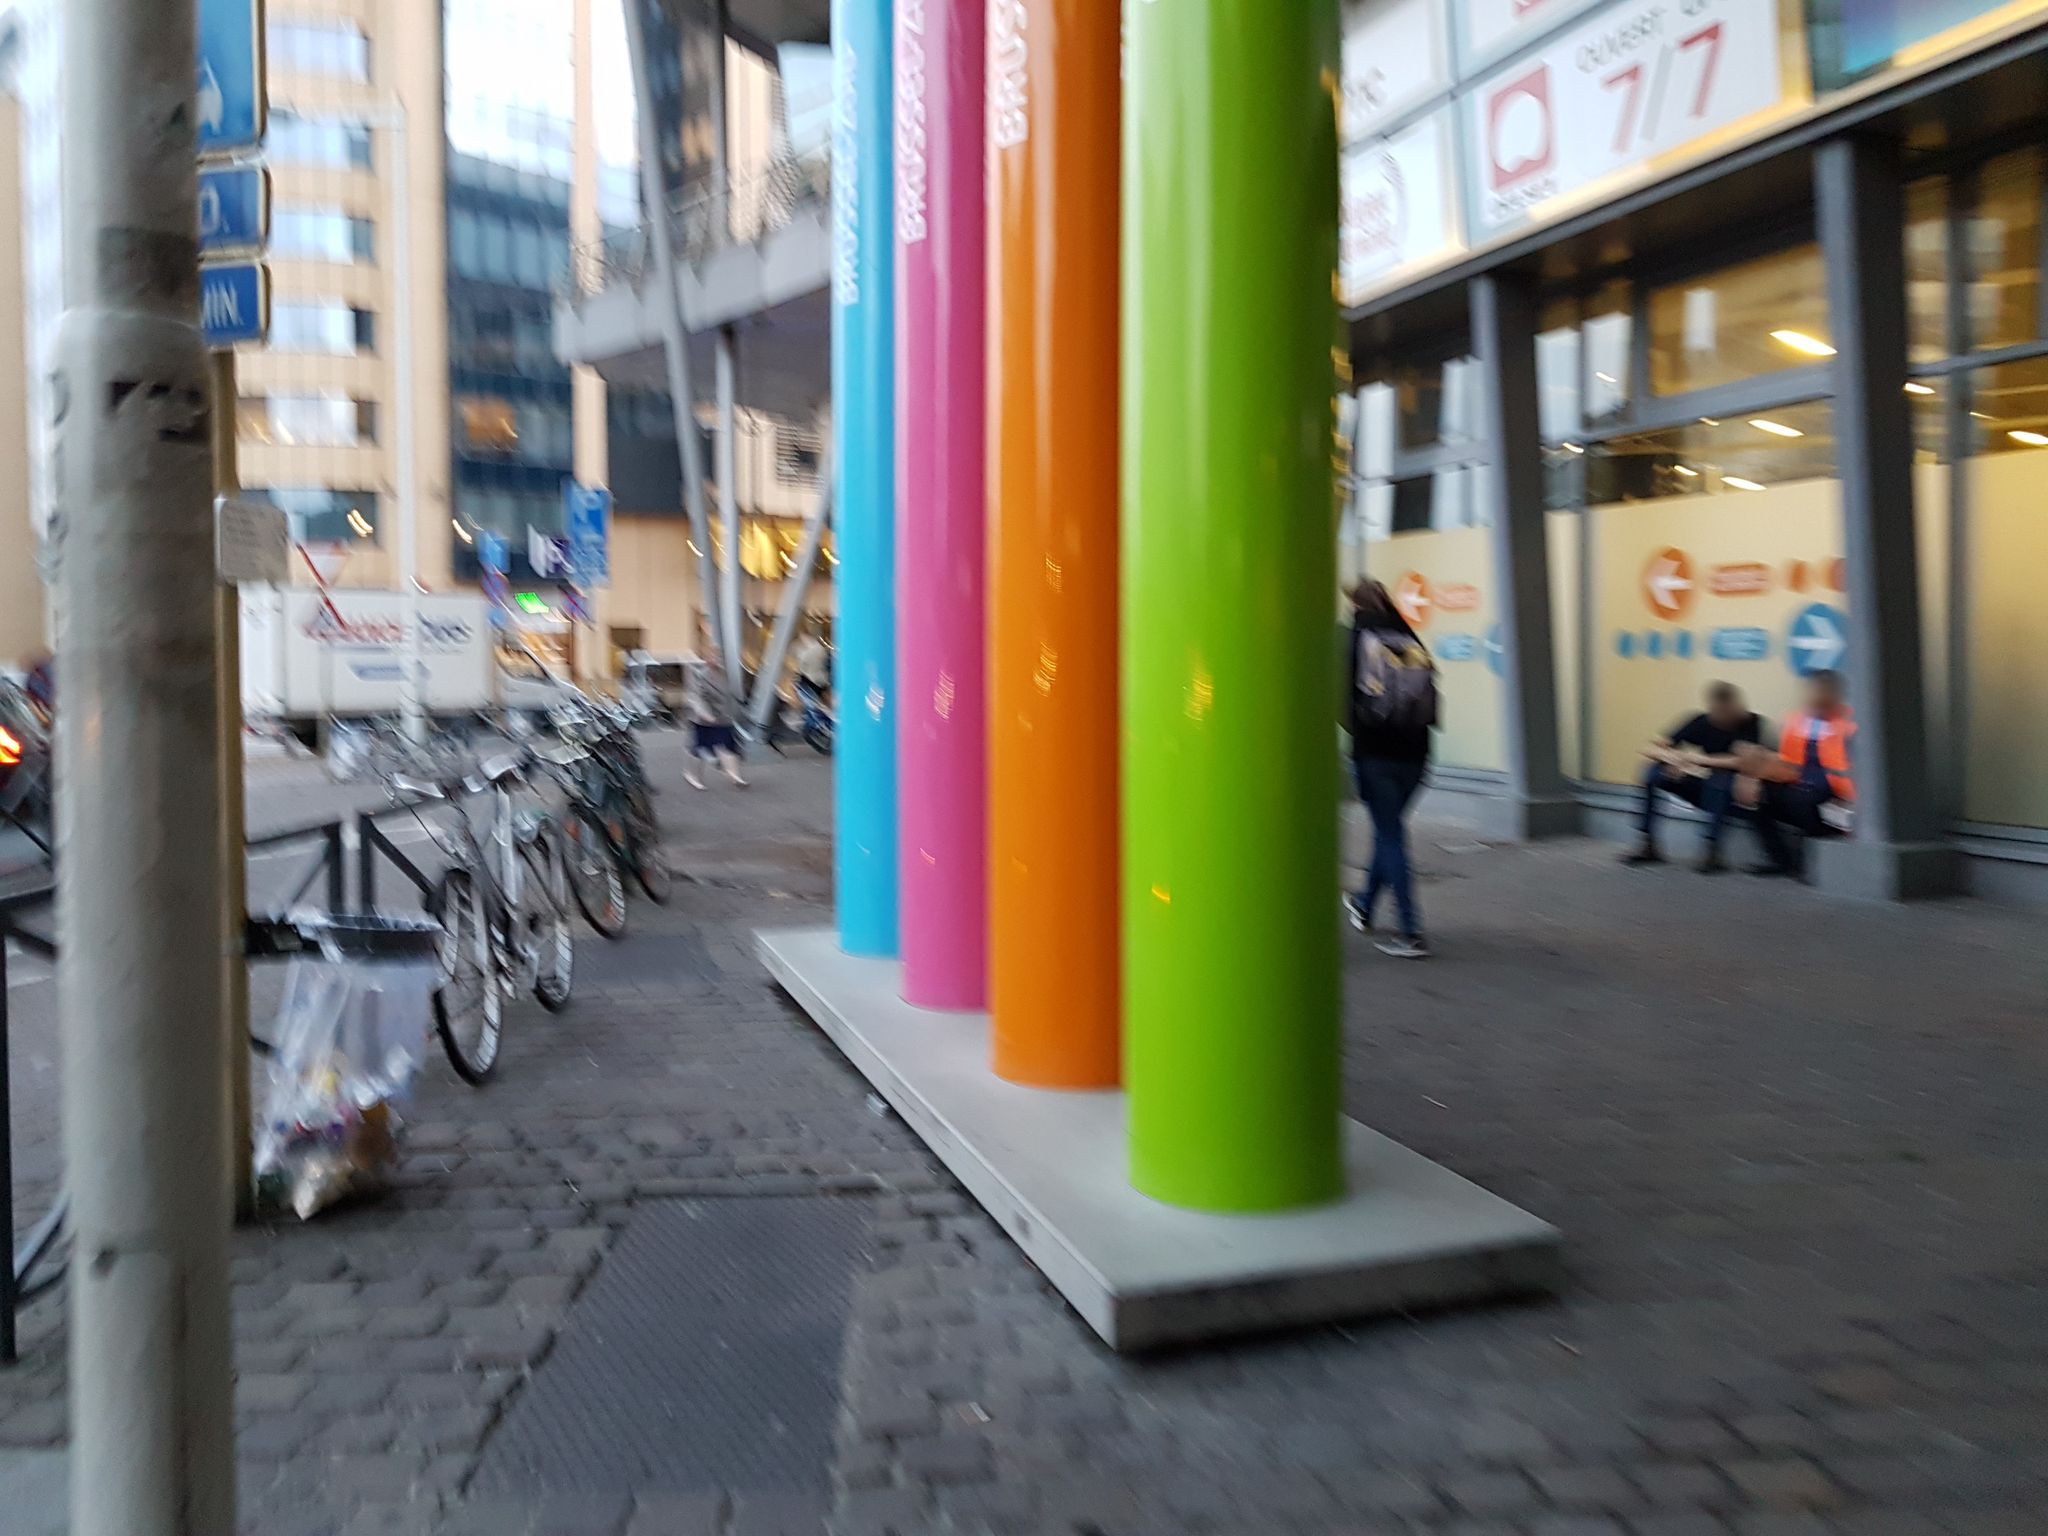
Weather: clear
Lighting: day
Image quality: slightly poor
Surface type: walking surface
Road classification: service
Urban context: urban centre
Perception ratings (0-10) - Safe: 2.07, Lively: 4.36, Beautiful: 3.03, Boring: 3.65, Depressing: 1.46, Wealthy: 7.95